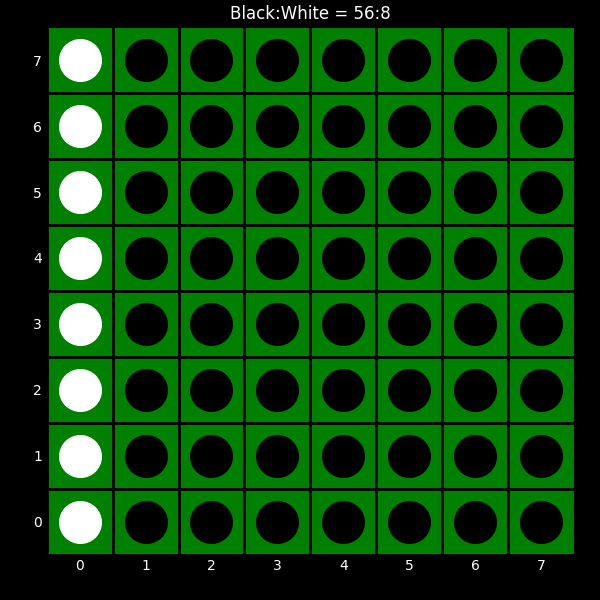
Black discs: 56
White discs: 8